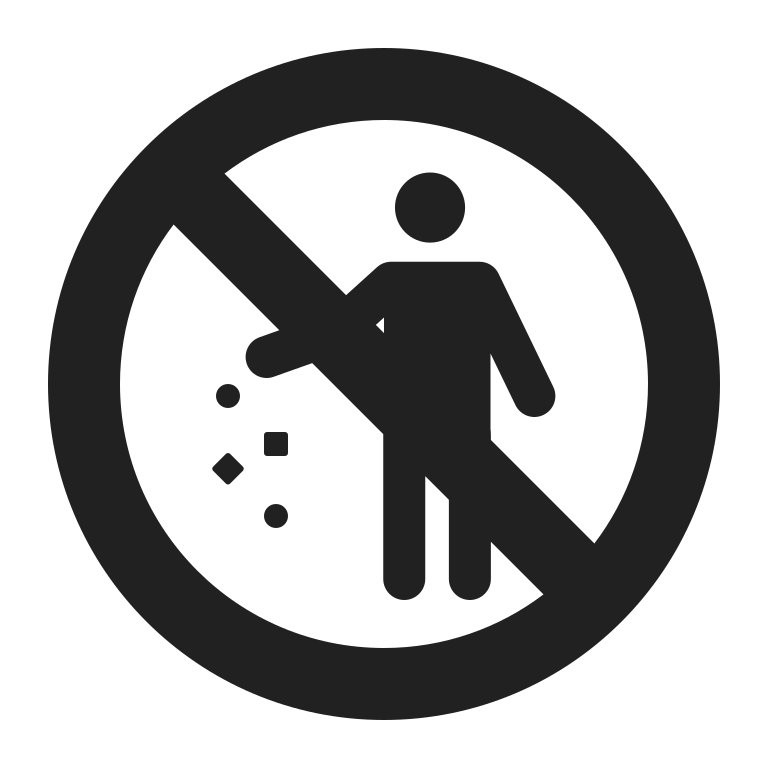
no littering high contrast